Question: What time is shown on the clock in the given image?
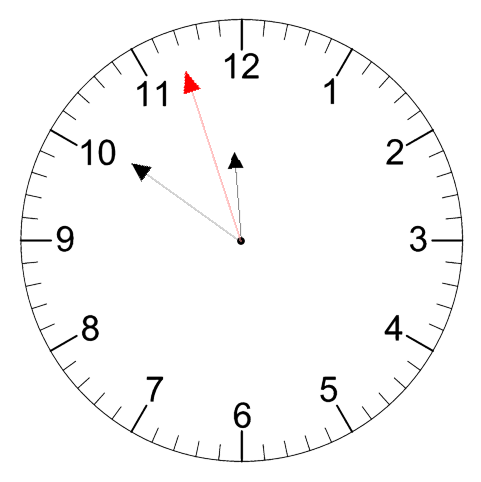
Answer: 11:50:57